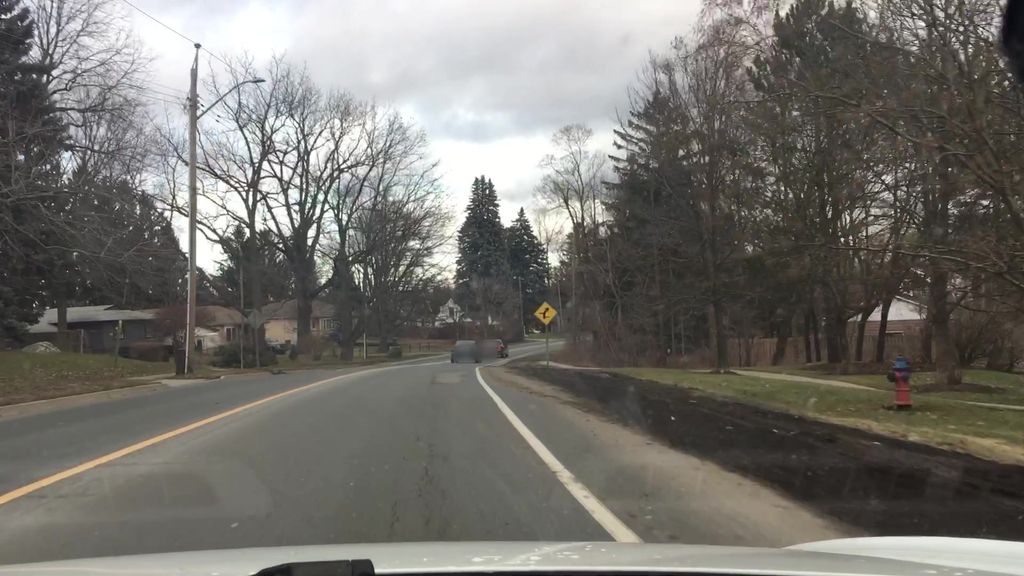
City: hamilton